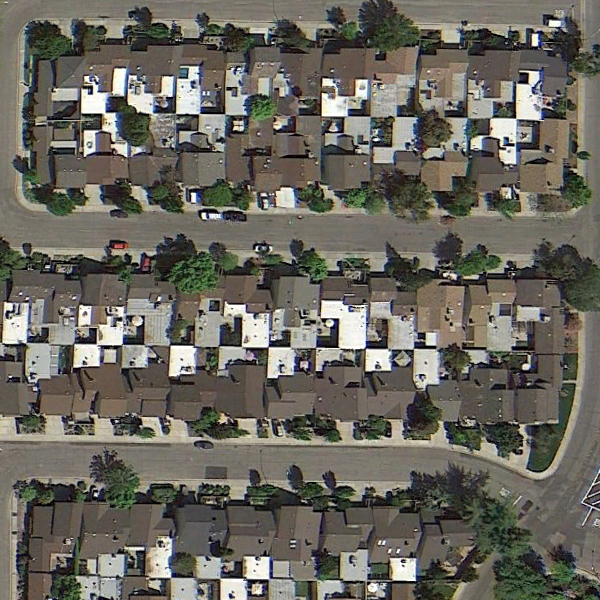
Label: DenseResidential